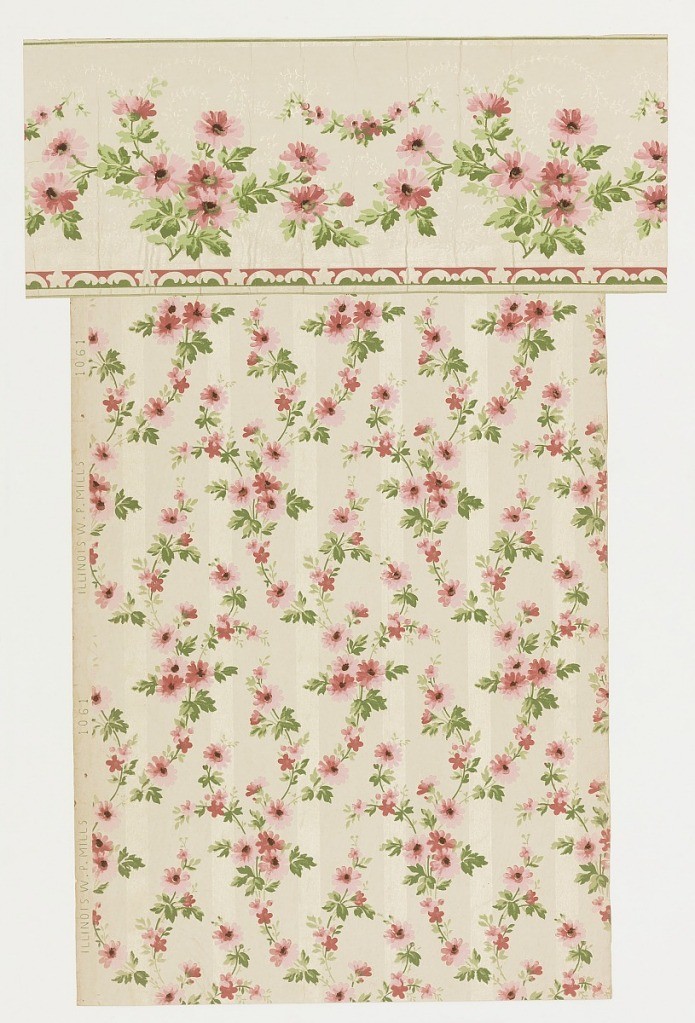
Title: Border
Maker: Illinois W.P. Mills
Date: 1900–1920
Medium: Machine-printed
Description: Vining floral with pink and red flowers, printed over background of mica-striped white.